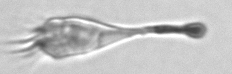
Label: Paratontonia_gracillima